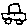
Label: car